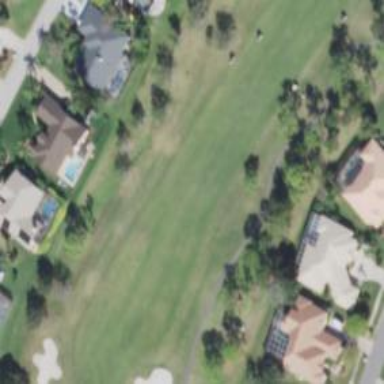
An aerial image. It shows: Golf hole.